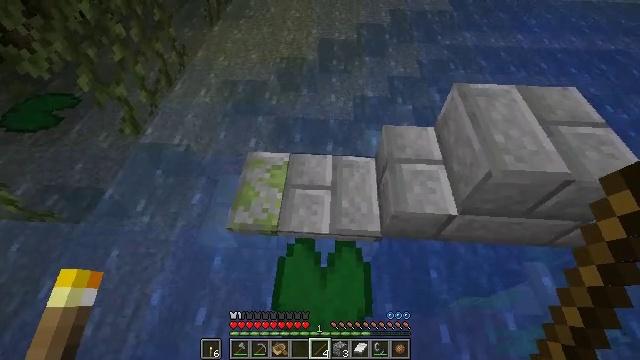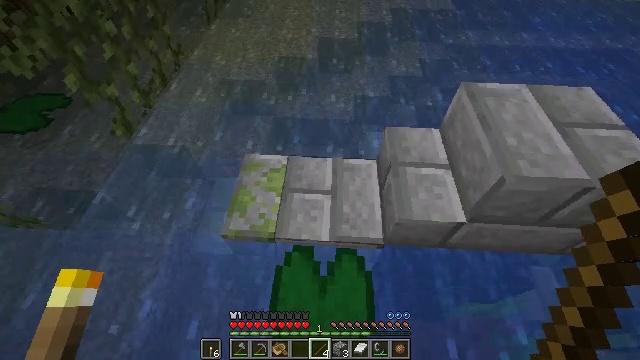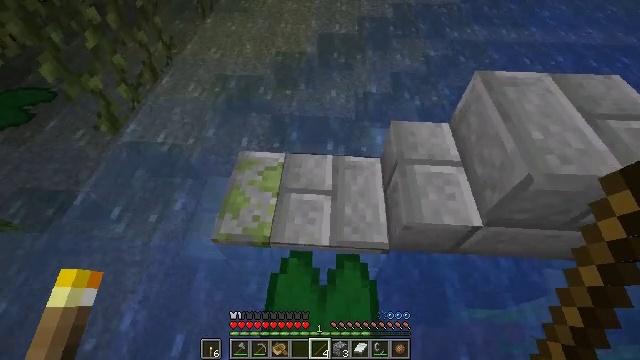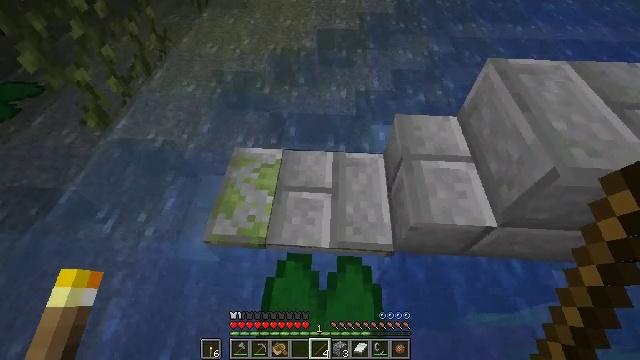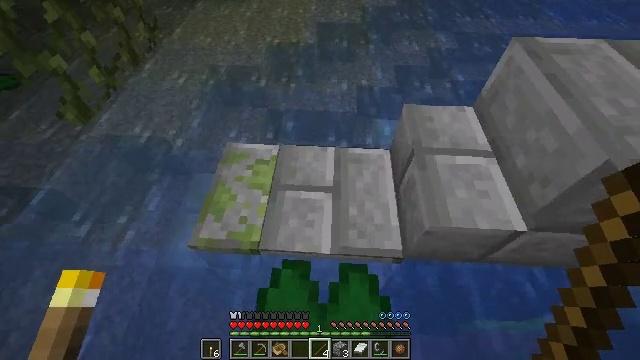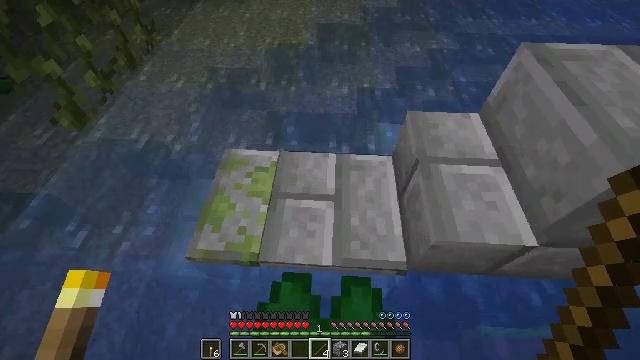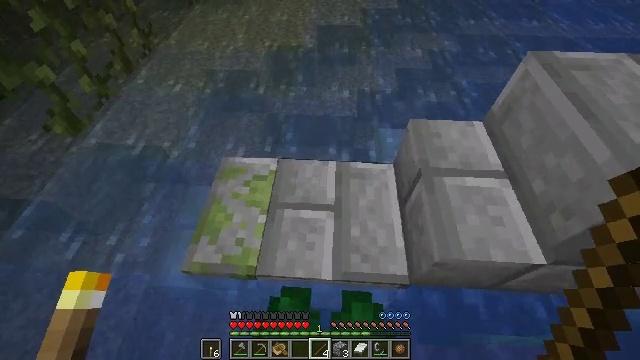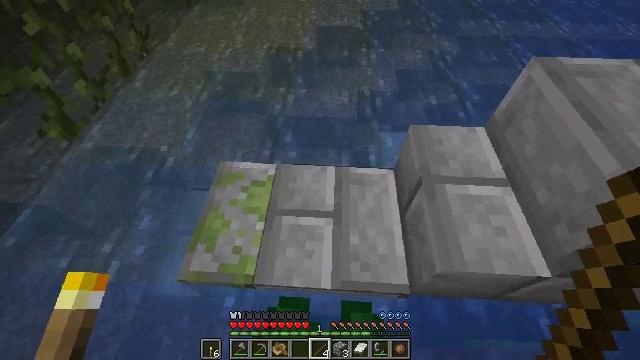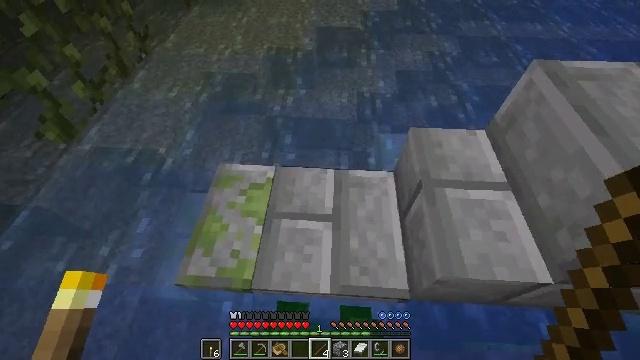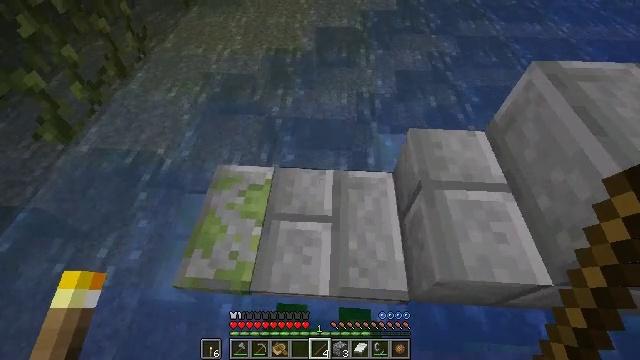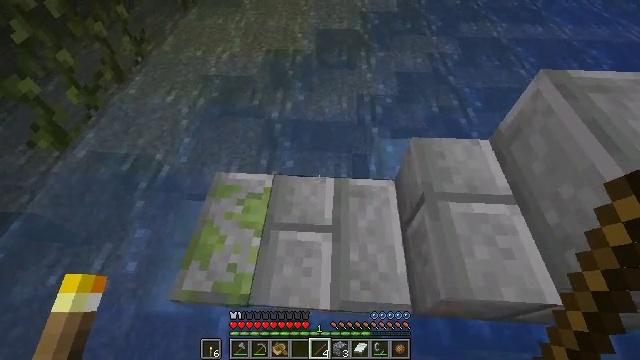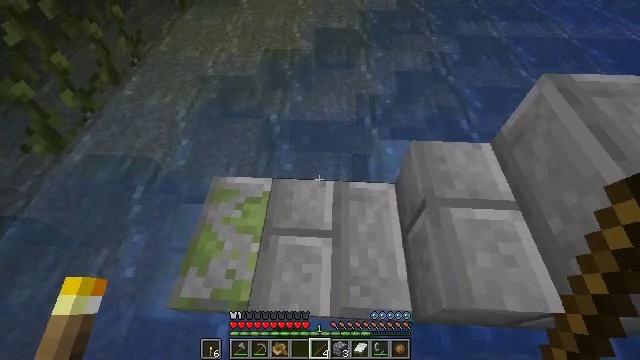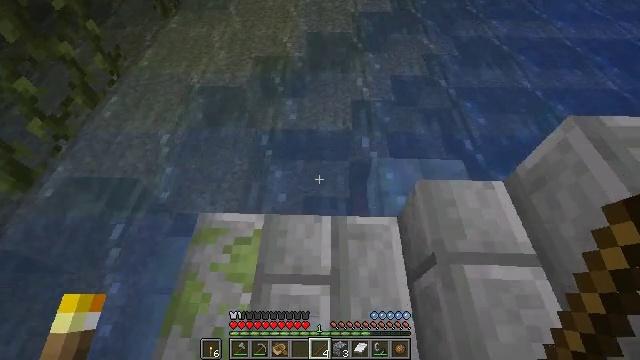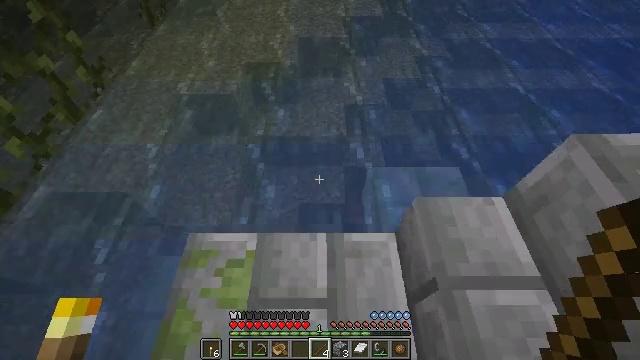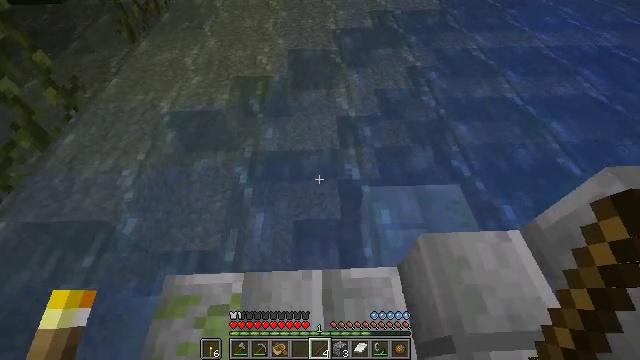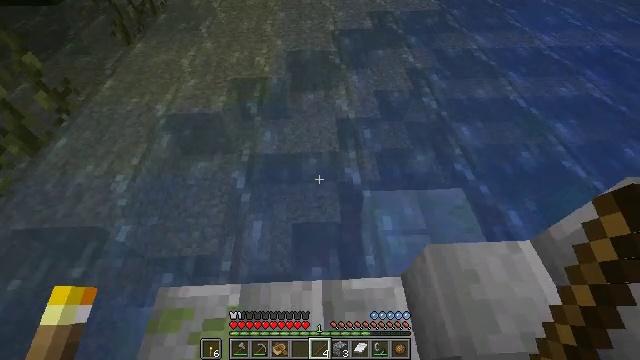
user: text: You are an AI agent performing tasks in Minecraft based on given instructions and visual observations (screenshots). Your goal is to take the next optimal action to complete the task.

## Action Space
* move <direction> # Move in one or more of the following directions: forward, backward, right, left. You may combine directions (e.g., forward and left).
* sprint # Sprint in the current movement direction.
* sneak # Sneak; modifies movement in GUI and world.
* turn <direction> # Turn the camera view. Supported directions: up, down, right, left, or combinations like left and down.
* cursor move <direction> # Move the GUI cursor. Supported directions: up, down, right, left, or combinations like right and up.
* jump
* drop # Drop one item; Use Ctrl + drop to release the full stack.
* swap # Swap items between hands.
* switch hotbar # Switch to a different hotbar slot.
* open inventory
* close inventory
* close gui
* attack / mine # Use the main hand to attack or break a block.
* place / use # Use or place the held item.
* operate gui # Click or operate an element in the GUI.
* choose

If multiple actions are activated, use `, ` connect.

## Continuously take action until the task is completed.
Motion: motion action
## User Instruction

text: Collect seagrass by hand or tool.
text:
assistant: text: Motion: move forward, jump
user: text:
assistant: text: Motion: move forward, jump
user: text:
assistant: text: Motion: move forward, jump
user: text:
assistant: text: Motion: no_op
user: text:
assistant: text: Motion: no_op
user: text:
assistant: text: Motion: no_op
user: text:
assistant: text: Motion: no_op
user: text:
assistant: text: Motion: no_op
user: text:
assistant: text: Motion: no_op
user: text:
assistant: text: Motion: move forward
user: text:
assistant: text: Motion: move forward
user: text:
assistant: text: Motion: move forward, turn right
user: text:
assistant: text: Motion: move forward, turn right
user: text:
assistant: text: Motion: move forward, turn right and up
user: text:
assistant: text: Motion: move forward
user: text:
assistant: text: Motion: no_op
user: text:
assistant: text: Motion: no_op
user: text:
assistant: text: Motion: no_op
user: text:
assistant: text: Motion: no_op
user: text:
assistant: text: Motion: no_op
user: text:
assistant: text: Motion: turn down
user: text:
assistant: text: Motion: no_op
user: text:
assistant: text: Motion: no_op
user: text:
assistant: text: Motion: no_op
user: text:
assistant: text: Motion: no_op
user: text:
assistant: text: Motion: turn right and down
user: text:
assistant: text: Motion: turn right and down
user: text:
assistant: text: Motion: turn right and down
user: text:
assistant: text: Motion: turn right and down
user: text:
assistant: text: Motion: move forward, turn right and down